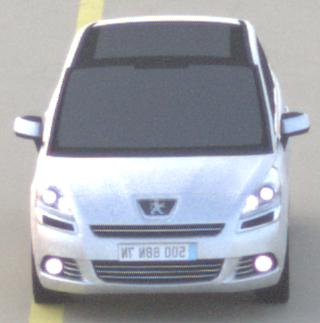
Make: Peugeot
Model: 5008 120 VTi
Detailed model: 5008 (I) Van
Model produced from: 2009/10
Model produced until: 2011/07
Doors: 5
Color: white
Road condition: dry road
Daytime: sunrise or sunset
Contrast: low contrast